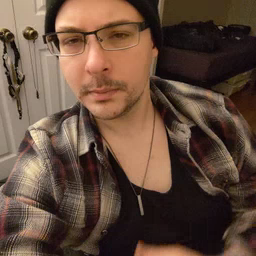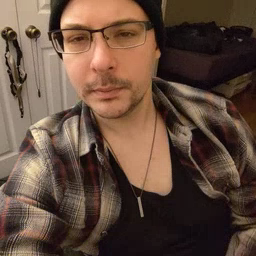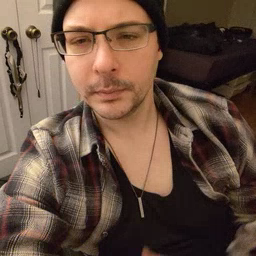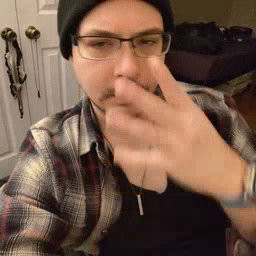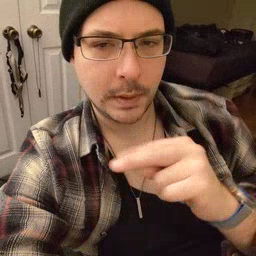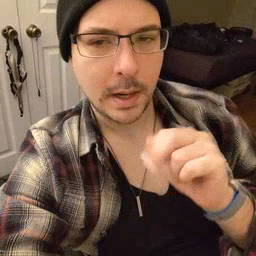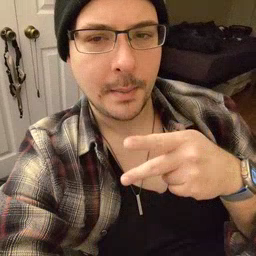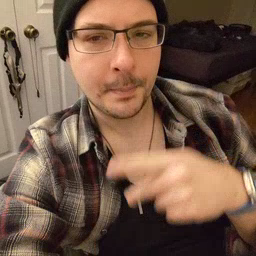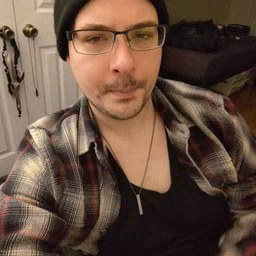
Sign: nap